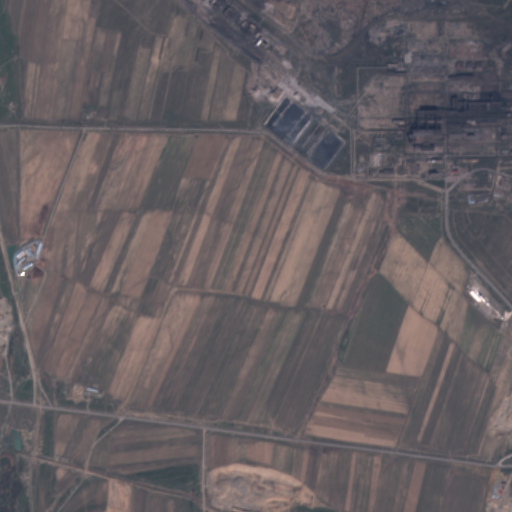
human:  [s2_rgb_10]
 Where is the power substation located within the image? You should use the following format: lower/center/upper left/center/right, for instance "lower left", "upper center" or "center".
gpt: The power substation is located in the upper right of the image.
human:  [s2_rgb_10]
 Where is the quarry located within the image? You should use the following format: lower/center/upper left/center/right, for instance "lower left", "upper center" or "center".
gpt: There is no quarry in the image.